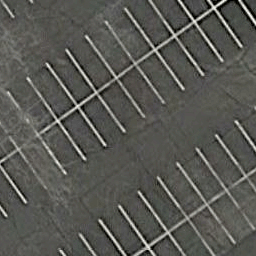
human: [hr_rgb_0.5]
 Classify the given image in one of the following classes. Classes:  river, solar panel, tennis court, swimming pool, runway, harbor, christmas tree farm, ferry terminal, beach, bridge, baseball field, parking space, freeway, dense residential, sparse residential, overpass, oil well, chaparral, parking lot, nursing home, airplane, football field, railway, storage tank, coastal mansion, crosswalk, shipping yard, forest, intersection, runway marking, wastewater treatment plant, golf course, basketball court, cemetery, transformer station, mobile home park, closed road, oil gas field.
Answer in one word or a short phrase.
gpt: parking space